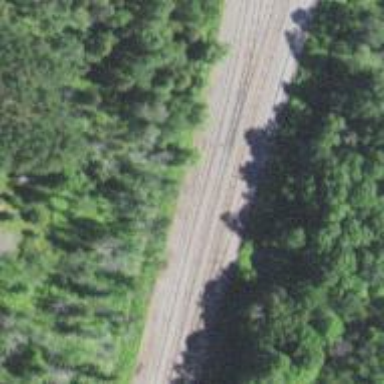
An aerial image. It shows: Railway track.